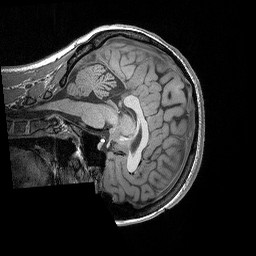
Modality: T1w
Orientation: sagittal
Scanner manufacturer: siemens
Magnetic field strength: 3 T
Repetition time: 2.3 s
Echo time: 0.00298 s